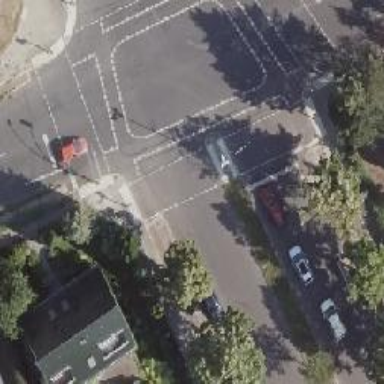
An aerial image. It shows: Footway crossing with central island.